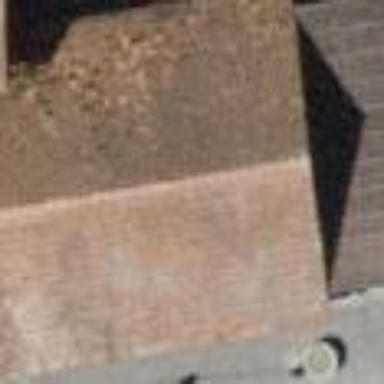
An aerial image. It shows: Barn.